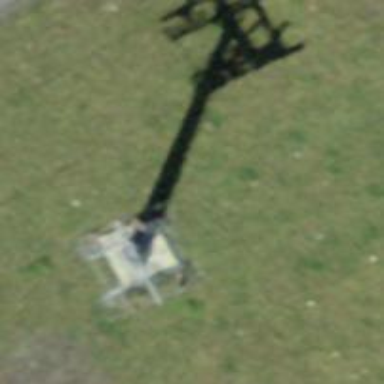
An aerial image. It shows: Pylon for aerialway.